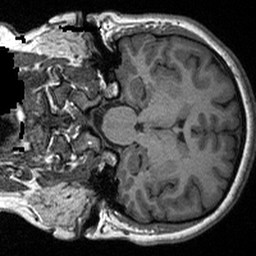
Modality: T1w
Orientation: coronal
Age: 23
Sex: female